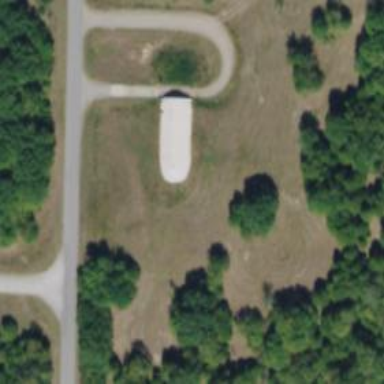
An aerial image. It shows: Military bunker.